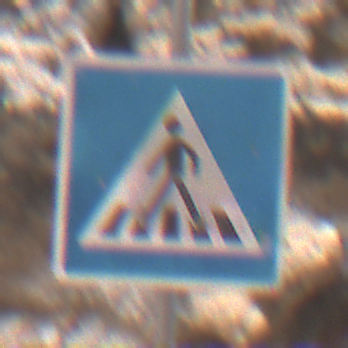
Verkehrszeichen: FussgaengerueberwegRechts
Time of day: Midday
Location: Outdoor (Urban)
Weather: PartlyCloudy
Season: NotSpecified
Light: Natural